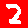
Digit: 2